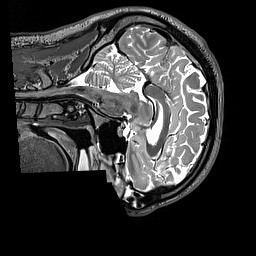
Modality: T2w
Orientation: sagittal
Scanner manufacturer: siemens
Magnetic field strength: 3 T
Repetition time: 3.2 s
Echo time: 0.451 s